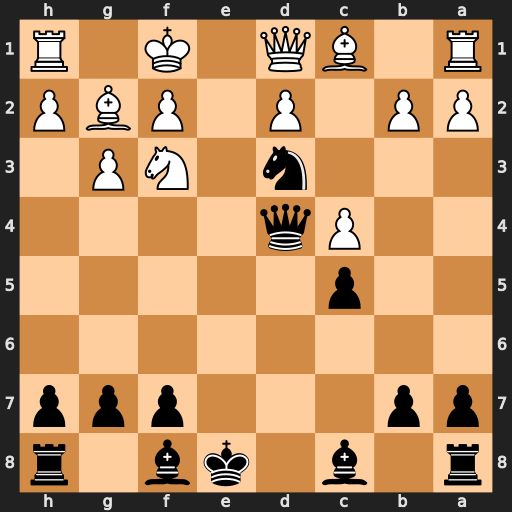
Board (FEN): r1b1kb1r/pp3ppp/8/2p5/2Pq4/3n1NP1/PP1P1PBP/R1BQ1K1R
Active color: b
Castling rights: kq
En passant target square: -
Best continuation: Qxf2#